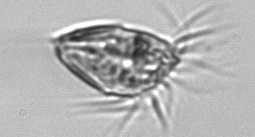
Label: Strombidium_morphotype1